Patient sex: F
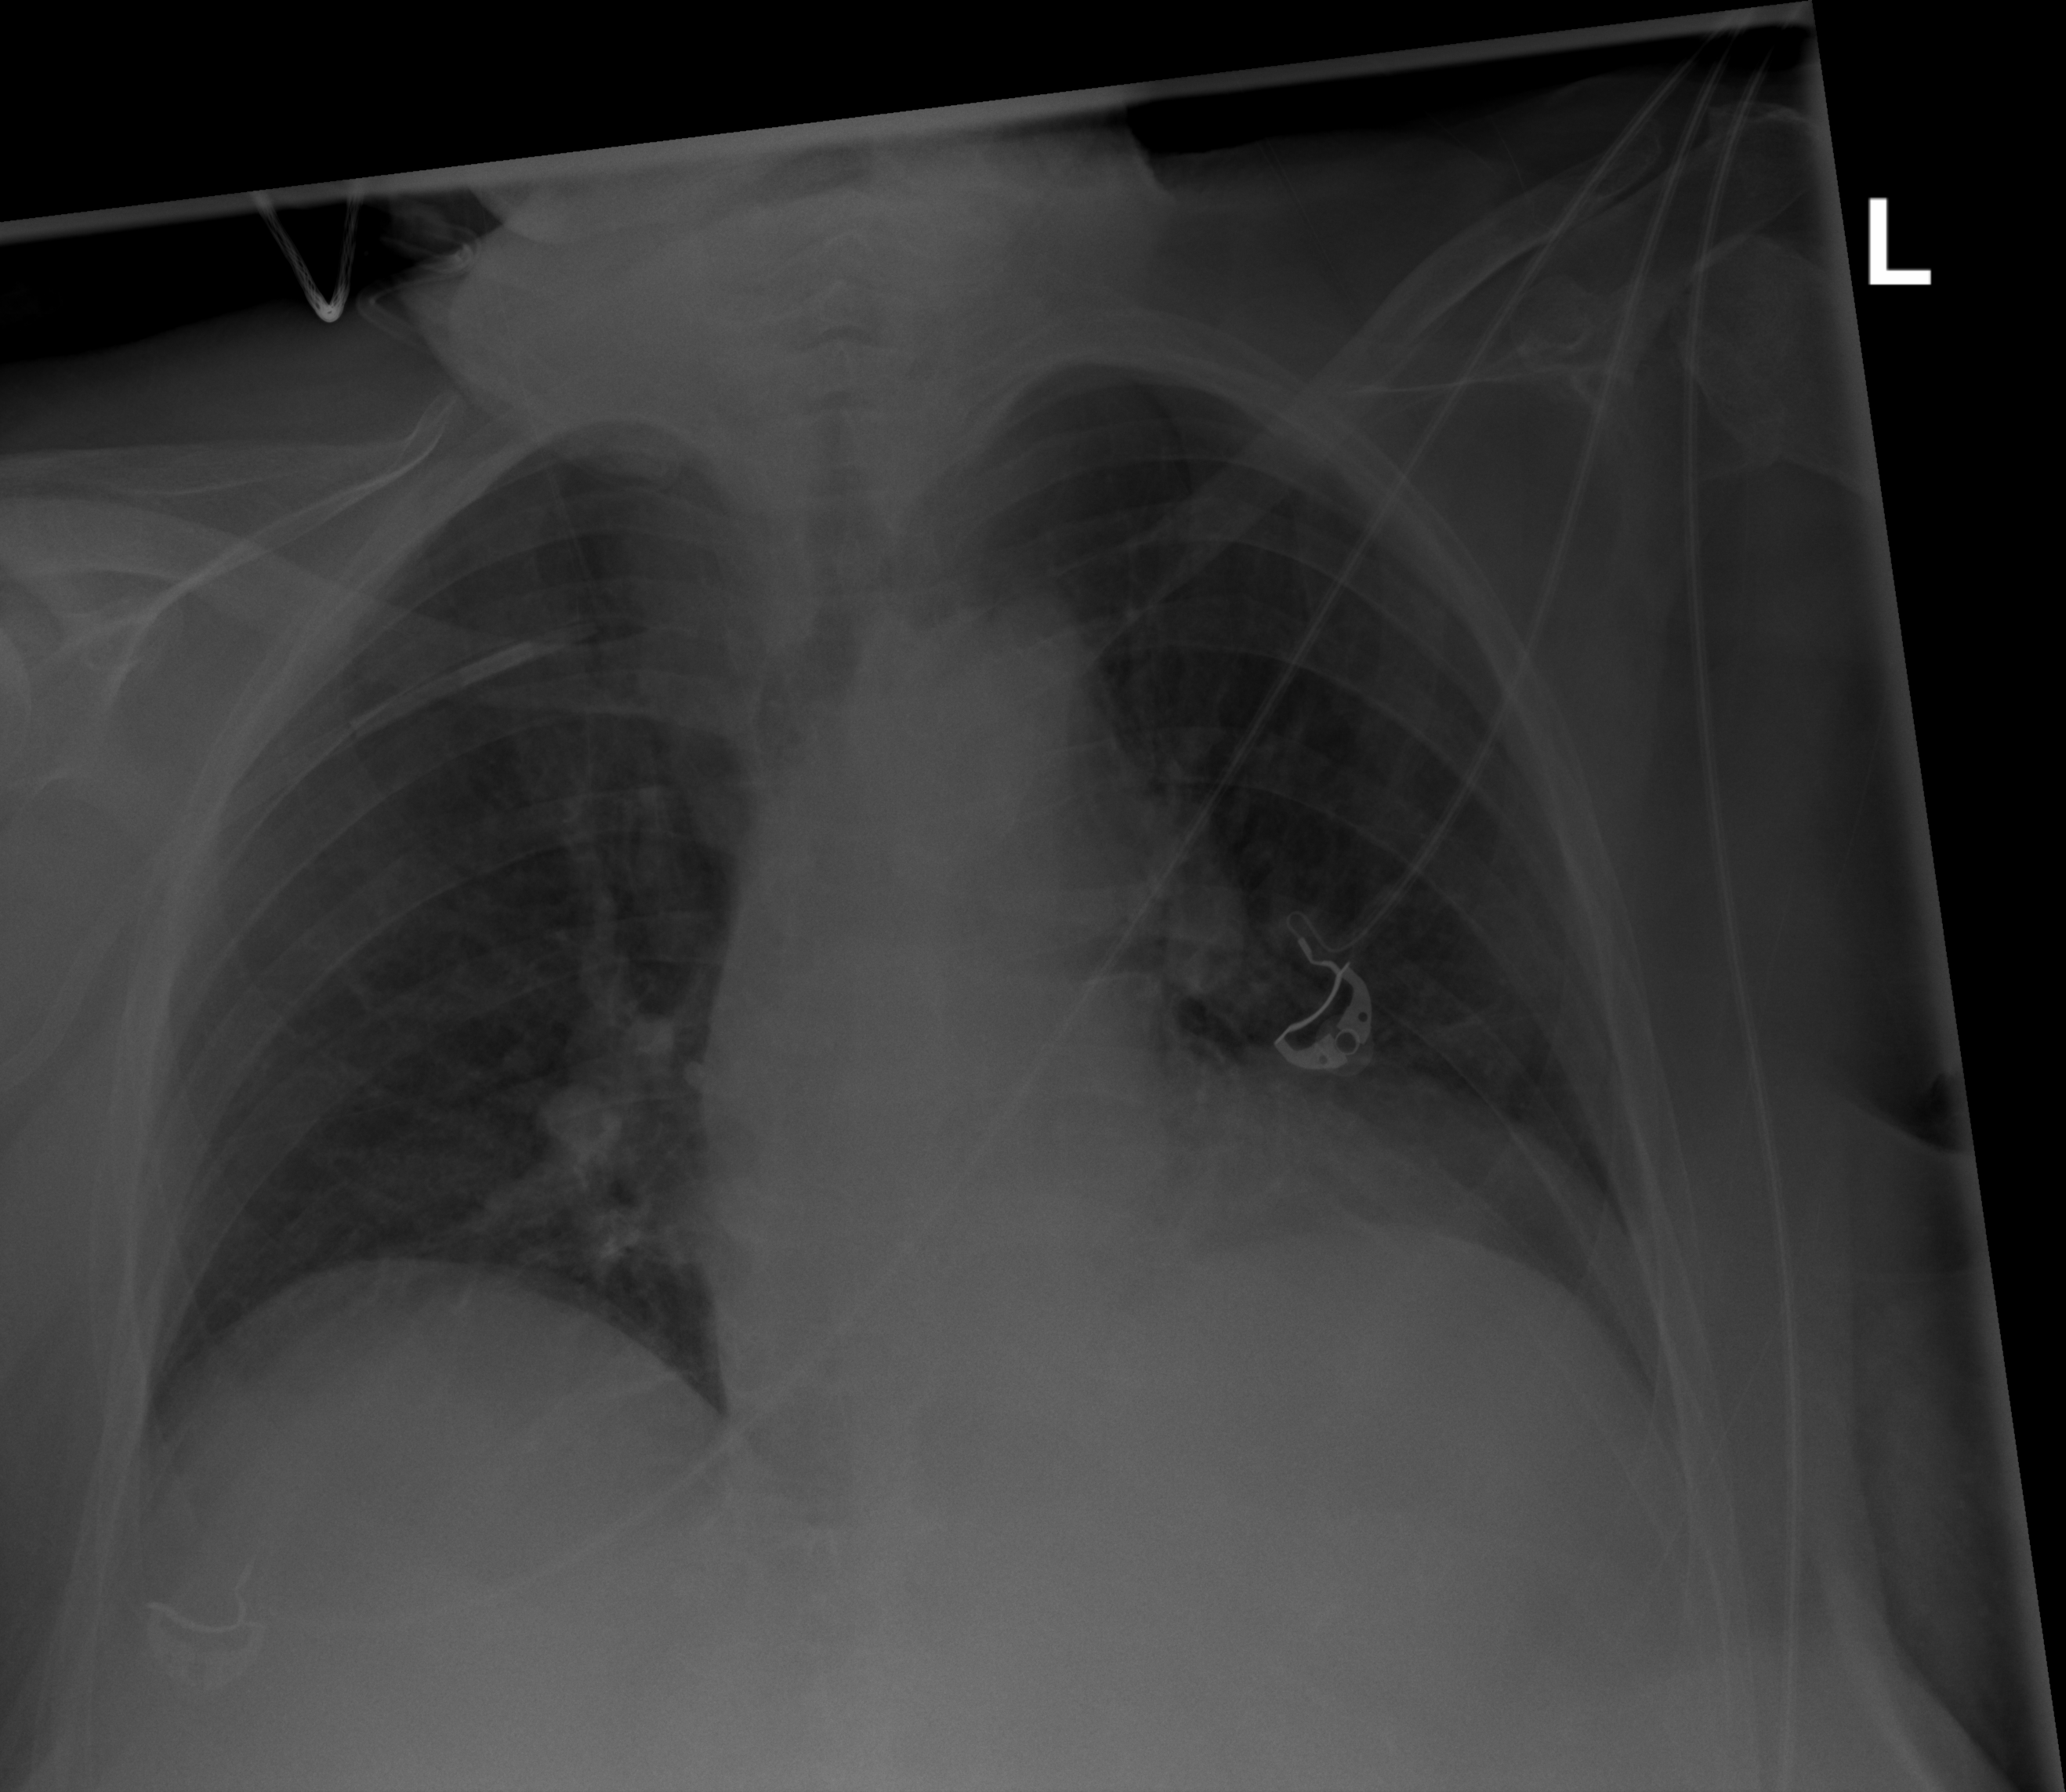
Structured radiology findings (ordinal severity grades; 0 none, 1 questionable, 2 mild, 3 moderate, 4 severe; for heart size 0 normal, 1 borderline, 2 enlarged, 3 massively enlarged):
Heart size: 1
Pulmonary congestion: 0
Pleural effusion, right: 0
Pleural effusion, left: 0
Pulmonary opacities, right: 0
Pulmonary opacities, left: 0
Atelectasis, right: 0
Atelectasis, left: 1